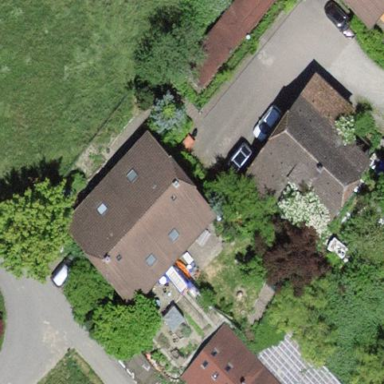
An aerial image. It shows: Half-hipped roof terrace building.